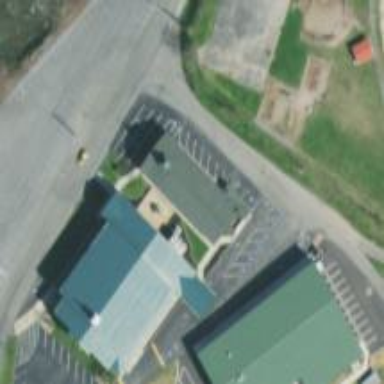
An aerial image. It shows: Building that serves as place of worship.